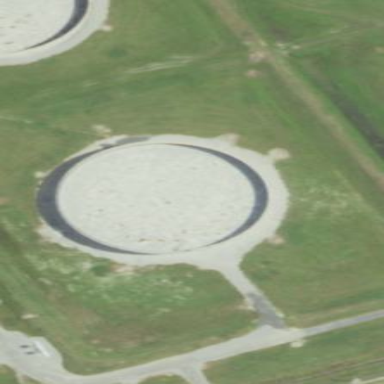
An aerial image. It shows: Storage tank created as man-made structure.